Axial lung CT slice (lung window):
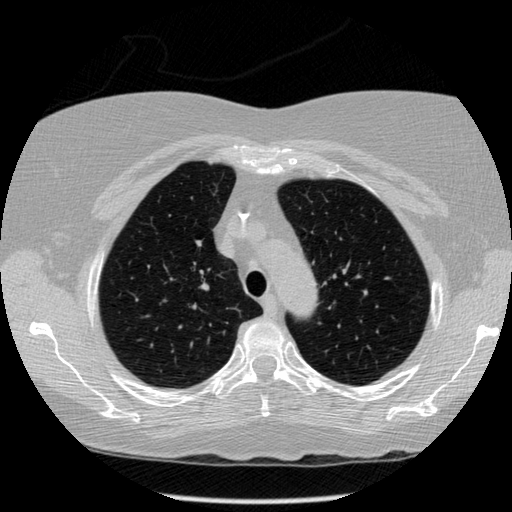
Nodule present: no